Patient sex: M
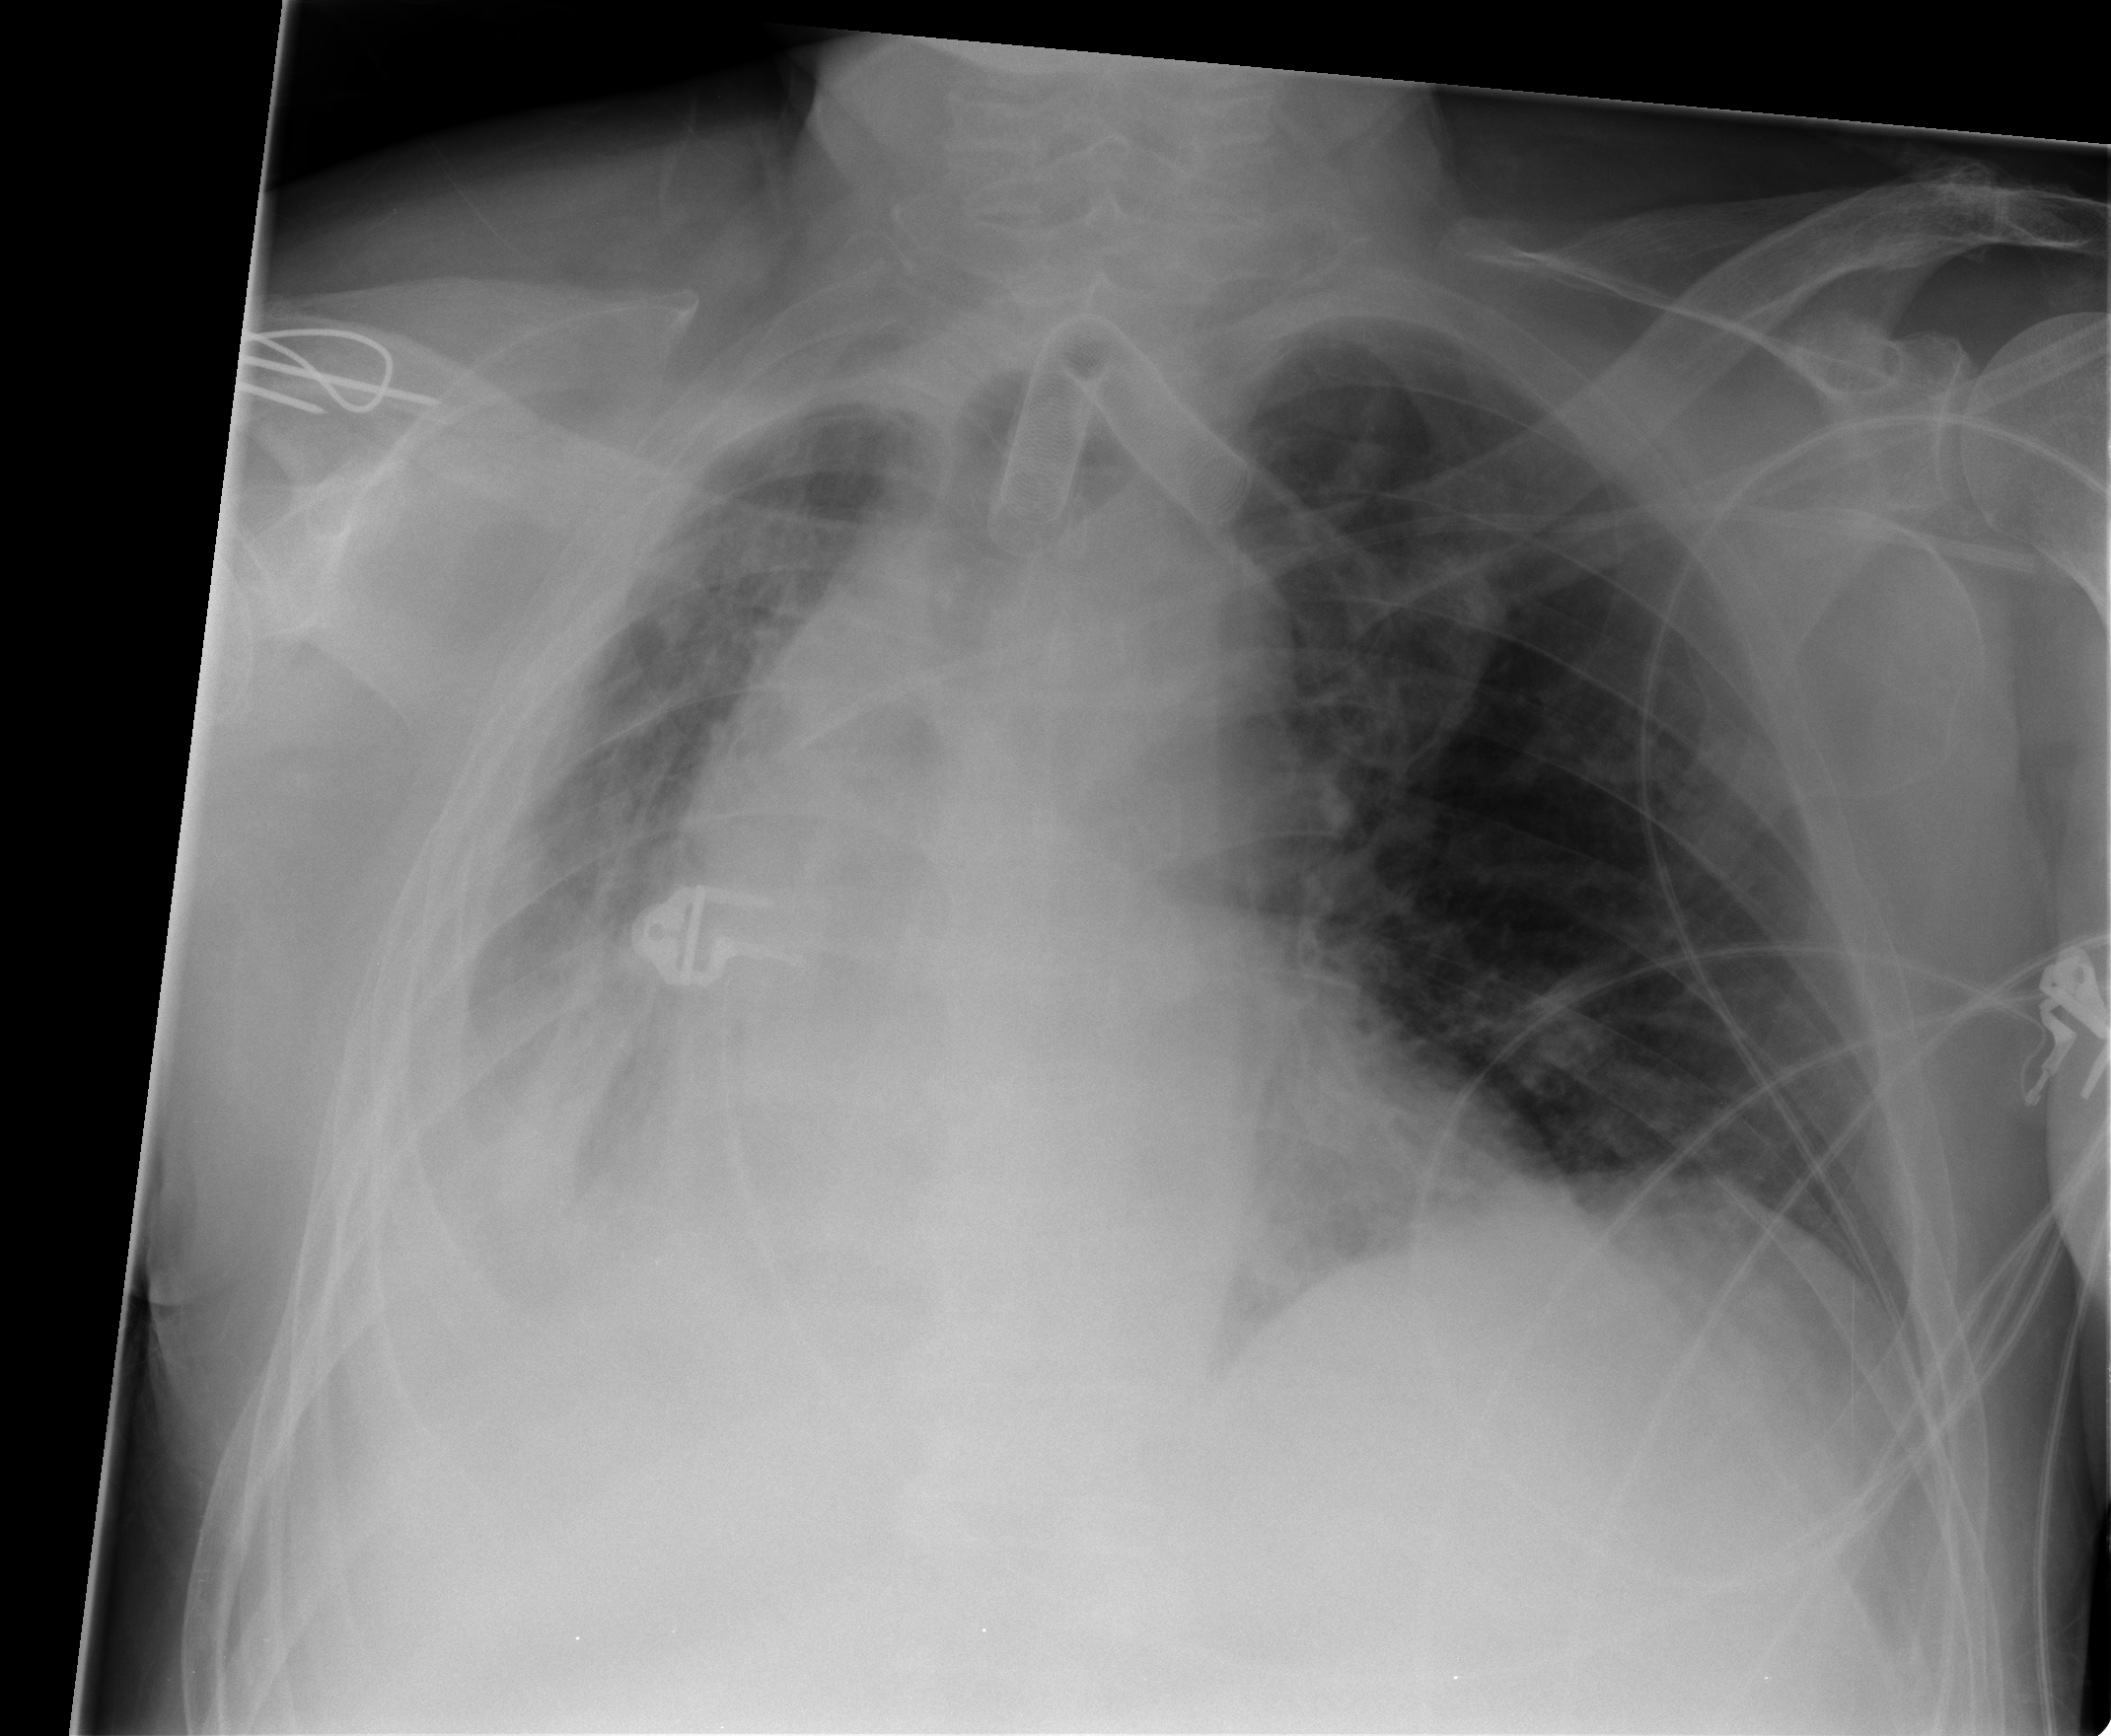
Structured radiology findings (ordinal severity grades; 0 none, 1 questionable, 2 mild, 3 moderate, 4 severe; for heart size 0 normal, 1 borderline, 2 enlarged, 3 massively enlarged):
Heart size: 2
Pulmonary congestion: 0
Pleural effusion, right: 3
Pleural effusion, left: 0
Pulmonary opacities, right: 2
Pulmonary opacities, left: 0
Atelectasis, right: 3
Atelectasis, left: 2